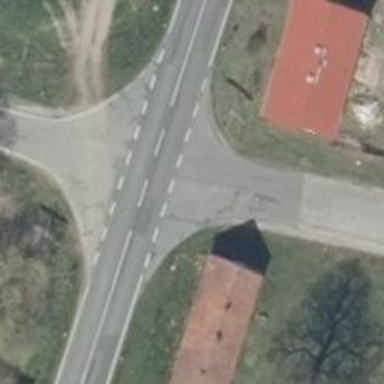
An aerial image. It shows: Road with "give way" sign.